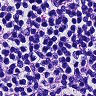
Metastatic tissue present: no